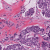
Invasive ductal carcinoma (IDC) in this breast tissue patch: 1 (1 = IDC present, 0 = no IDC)